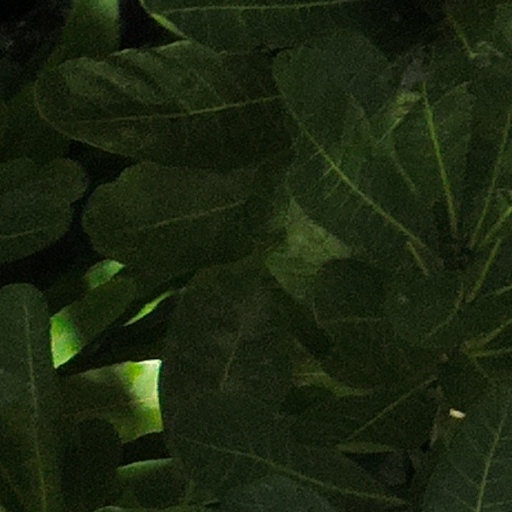
Species: Anacardium excelsum
GBIF accepted scientific name: Anacardium excelsum
Crown area (m\u00b2): 294.797